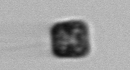
Label: Thalassiosira